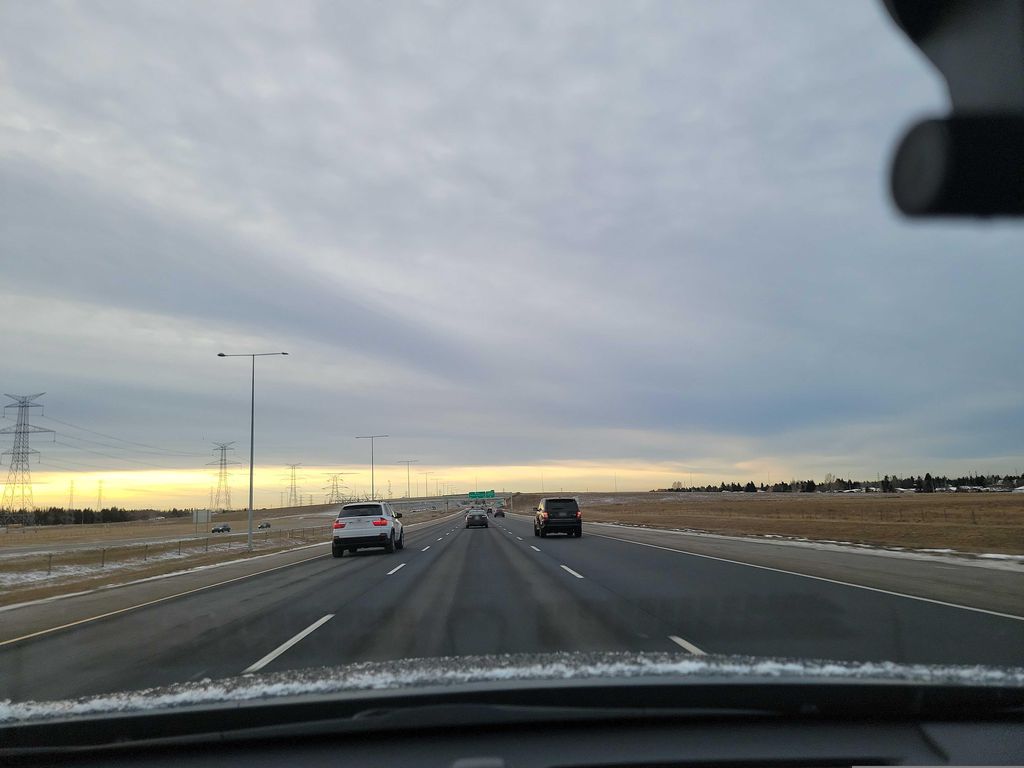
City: edmonton